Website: walmart
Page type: cart
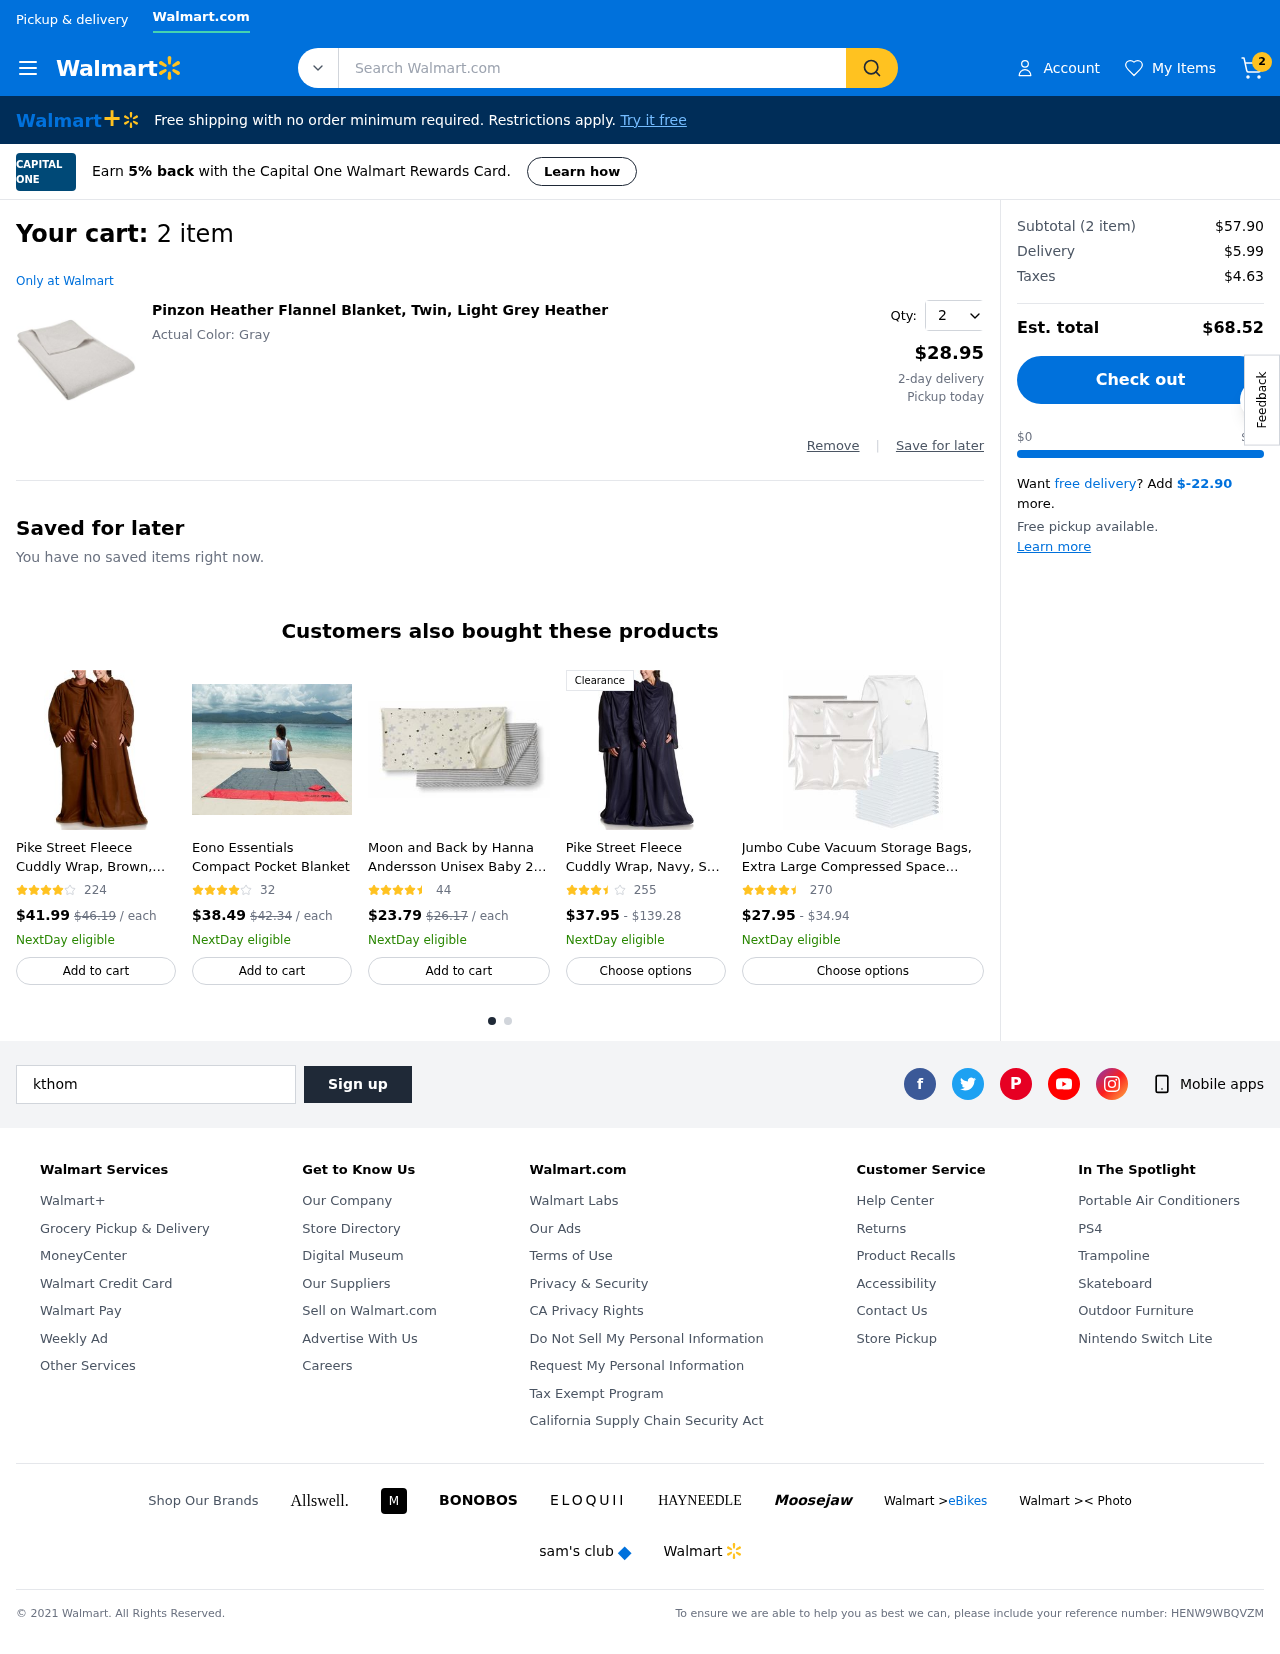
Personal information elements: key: PII_EMAIL
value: kthomas@hotmail.com
Product elements: key: PRODUCT1_NAME
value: Pinzon Heather Flannel Blanket, Twin, Light Grey Heather
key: PRODUCT1_PRICE
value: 28.95
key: PRODUCT1_QUANTITY
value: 2
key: PRODUCT2_NAME
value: Pike Street Fleece Cuddly Wrap, Brown, Set of 2
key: PRODUCT2_NUM_RATINGS
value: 224
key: PRODUCT2_PRICE
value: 41.99
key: PRODUCT3_NAME
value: Eono Essentials Compact Pocket Blanket
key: PRODUCT3_NUM_RATINGS
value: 32
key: PRODUCT3_PRICE
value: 38.49
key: PRODUCT4_NAME
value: Moon and Back by Hanna Andersson Unisex Baby 2-Pack Organic Swaddle Blanket
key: PRODUCT4_NUM_RATINGS
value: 44
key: PRODUCT4_PRICE
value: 23.79
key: PRODUCT5_NAME
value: Pike Street Fleece Cuddly Wrap, Navy, Set of 2
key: PRODUCT5_NUM_RATINGS
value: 255
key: PRODUCT5_PRICE
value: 37.95
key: PRODUCT6_NAME
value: Jumbo Cube Vacuum Storage Bags, Extra Large Compressed Space Saver Bags 15pack, No Need Pumps for Tr
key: PRODUCT6_NUM_RATINGS
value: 270
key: PRODUCT6_PRICE
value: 27.95
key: PRODUCT2_ORIGINAL_PRICE
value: $46.19
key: PRODUCT3_ORIGINAL_PRICE
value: $42.34
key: PRODUCT4_ORIGINAL_PRICE
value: $26.17
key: PRODUCT5_PRICE_MAX
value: $139.28
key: PRODUCT6_PRICE_MAX
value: $34.94
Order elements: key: ORDER_NUM_ITEMS
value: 2
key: ORDER_NUM_ITEMS
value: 2 item
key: ORDER_SUBTOTAL
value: $57.90
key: ORDER_SHIPPING_COST
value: $5.99
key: ORDER_TAX
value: $4.63
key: ORDER_TOTAL
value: $68.52
Search elements: key: HEADER_SEARCH
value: Search Walmart.com